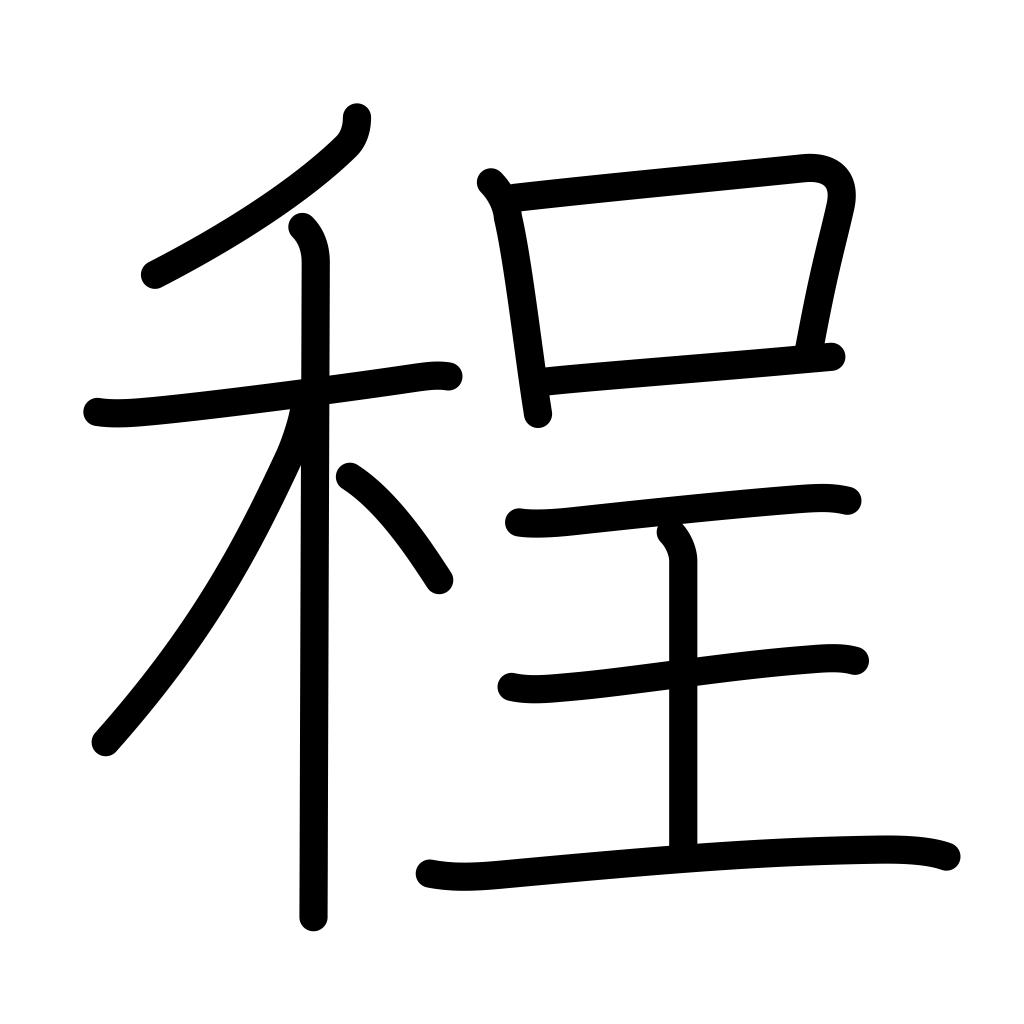
Meaning: extent, degree, law, formula, distance, limits, amount